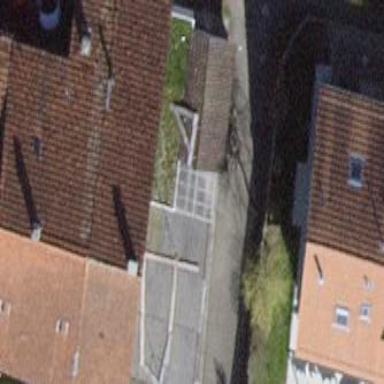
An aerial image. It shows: Building with tiled roof.